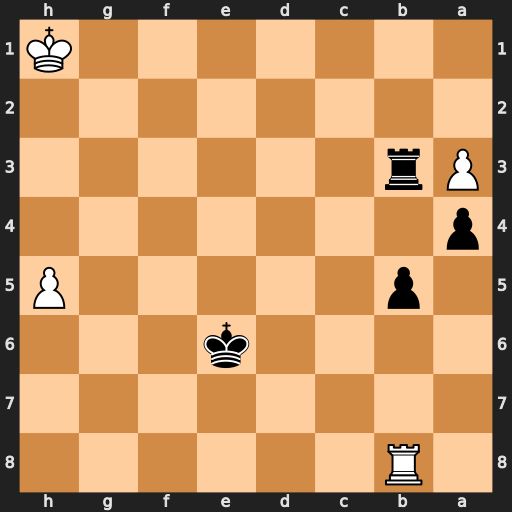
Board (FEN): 1R6/8/4k3/1p5P/p7/Pr6/8/7K
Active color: b
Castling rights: -
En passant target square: -
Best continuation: Rh3+ Kg2 Rxh5